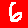
Digit: 6